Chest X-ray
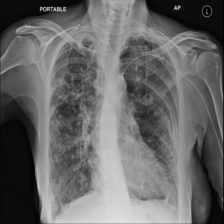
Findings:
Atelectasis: negative
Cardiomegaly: negative
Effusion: negative
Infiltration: positive
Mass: negative
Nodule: negative
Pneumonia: negative
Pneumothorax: negative
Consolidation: negative
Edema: negative
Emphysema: negative
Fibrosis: negative
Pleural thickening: negative
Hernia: negative